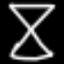
Label: hourglass